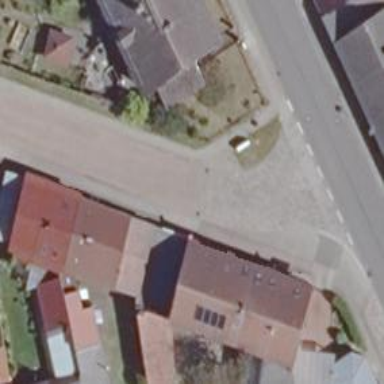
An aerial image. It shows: Residential road.